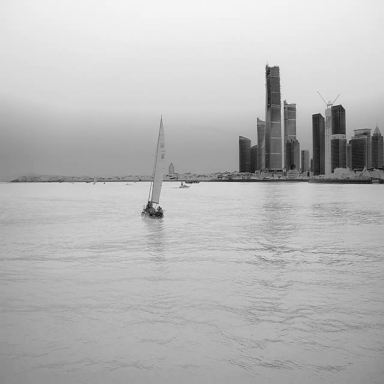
There are four objects shown in the infrared image, including two sailboats, a bulk_carrier, and a container_ship.